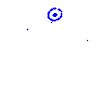
Particle: kaon